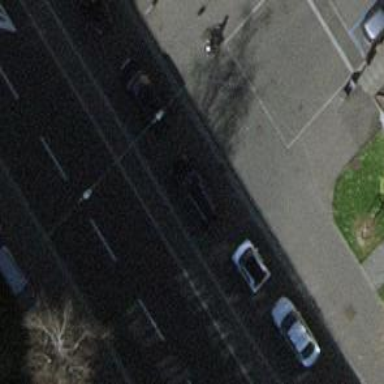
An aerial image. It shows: Primary highway with asphalt surface and separate sidewalk. There are parallel parking lanes on both sides of the street.